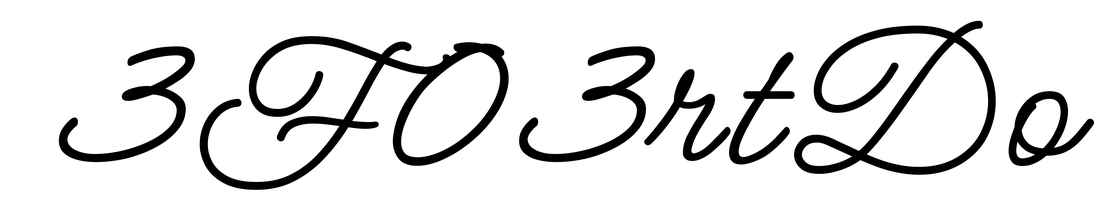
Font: MeowScript-Regular